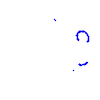
Particle: proton